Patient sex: M
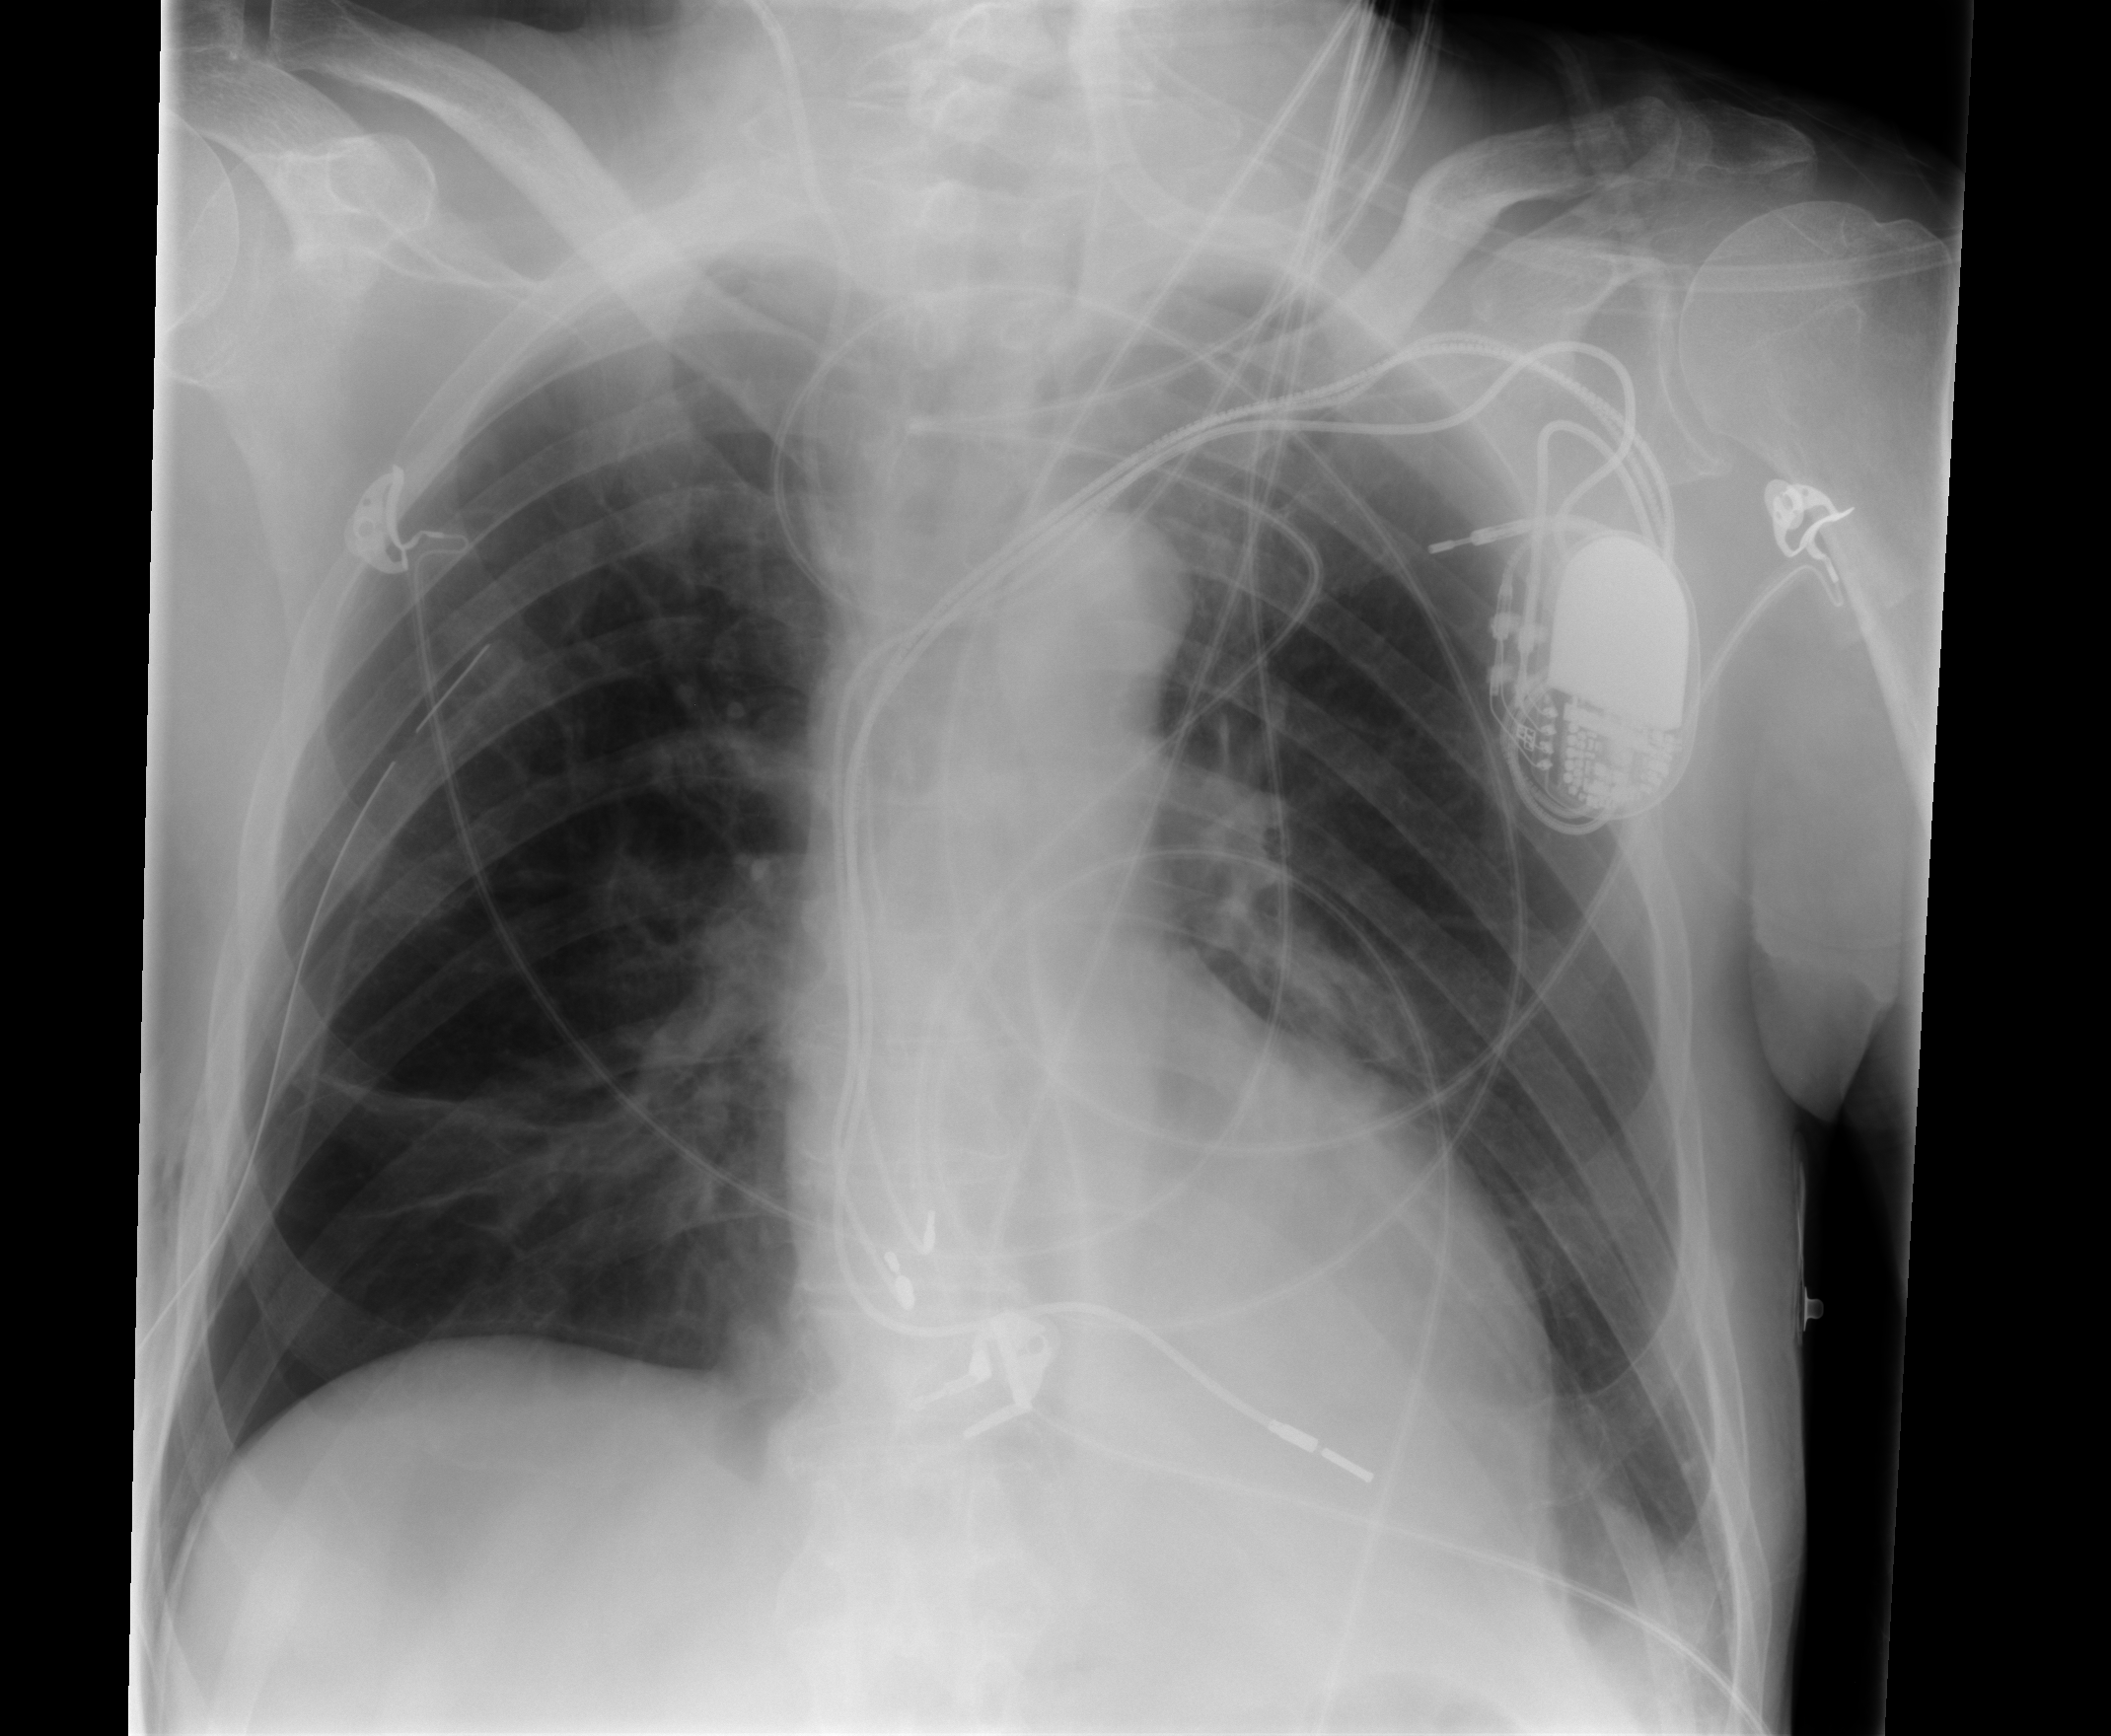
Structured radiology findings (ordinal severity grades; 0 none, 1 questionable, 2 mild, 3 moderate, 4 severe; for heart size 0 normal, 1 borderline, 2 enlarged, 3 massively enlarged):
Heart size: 0
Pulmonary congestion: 0
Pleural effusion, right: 0
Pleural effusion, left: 0
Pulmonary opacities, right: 0
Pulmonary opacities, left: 0
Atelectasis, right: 2
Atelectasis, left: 0